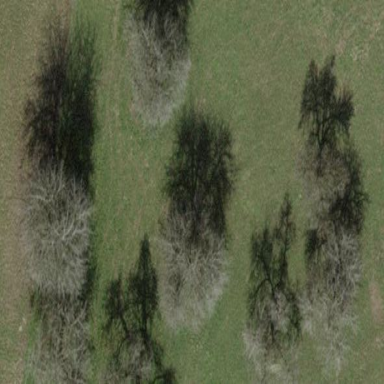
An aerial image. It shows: Orchard.